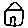
Label: house